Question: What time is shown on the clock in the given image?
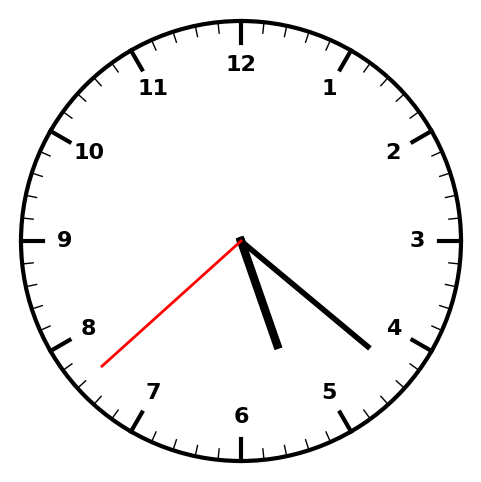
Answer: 05:21:38